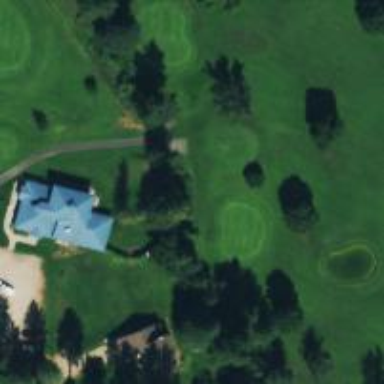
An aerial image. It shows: Golf tee.